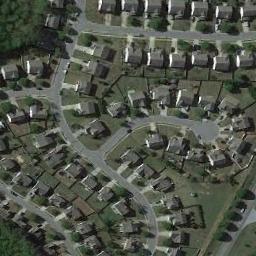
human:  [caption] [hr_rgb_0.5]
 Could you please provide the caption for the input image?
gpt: A dense residential area has lots of houses of the same style in the lawn while some roads go through the residential area .

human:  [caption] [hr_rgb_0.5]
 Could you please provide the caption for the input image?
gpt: In densely populated areas there are many roads extending in all directions and neatly arranged houses and trees as well as large lawns and many vehicles .

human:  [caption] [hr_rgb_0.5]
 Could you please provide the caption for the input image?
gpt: The houses in the residential area are arranged in an arc .

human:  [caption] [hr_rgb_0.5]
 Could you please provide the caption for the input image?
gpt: The dense residential is on the grass next to the road .

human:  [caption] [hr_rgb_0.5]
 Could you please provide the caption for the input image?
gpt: There are many gray buildings arranged neatly on dense residential area .